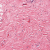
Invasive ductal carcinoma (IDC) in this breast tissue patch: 0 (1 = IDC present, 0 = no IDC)